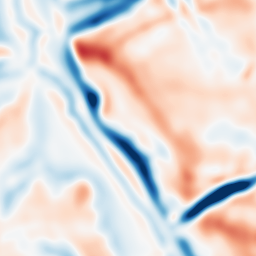
Category: multiscale
Decomposition family: dog
Decomposition parameters: sigma_low: 5
sigma_high: 5
Upsampling method: lanczos
Upsampling parameters: scale: 2
Upsampling scale: 2